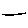
Label: line